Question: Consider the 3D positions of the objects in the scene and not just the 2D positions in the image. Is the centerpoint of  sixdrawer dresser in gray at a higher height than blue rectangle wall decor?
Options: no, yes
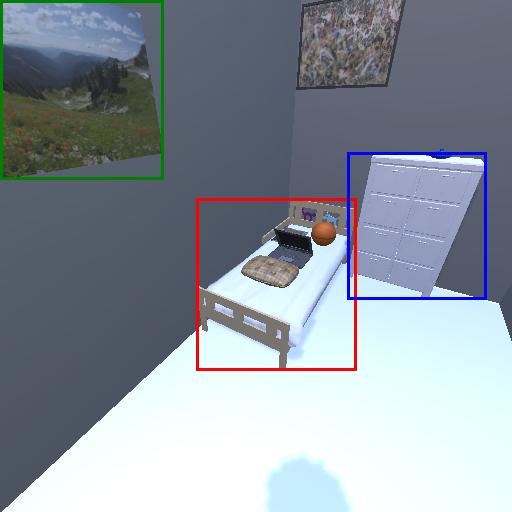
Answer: no